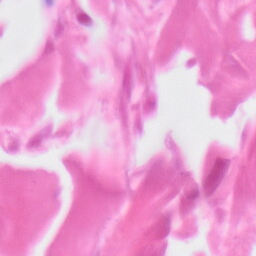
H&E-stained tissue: Skin